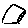
Label: hexagon